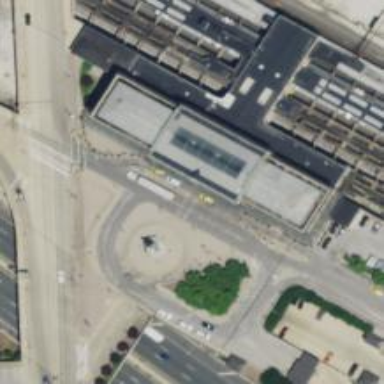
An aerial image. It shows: Traffic island located on footway.